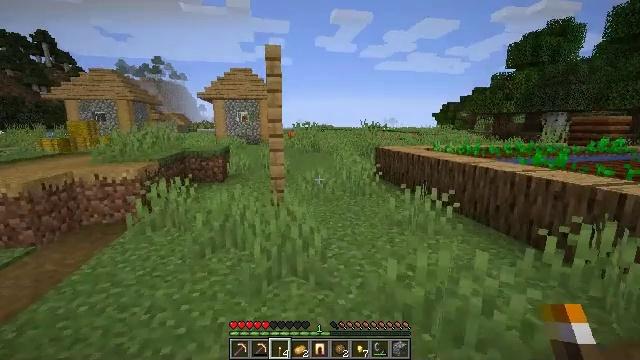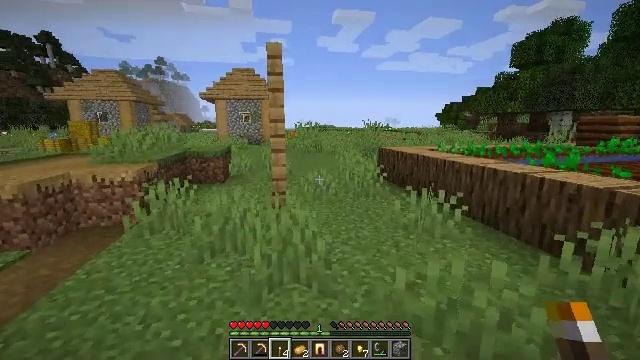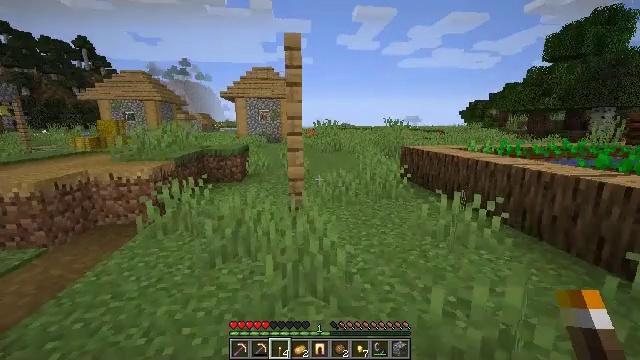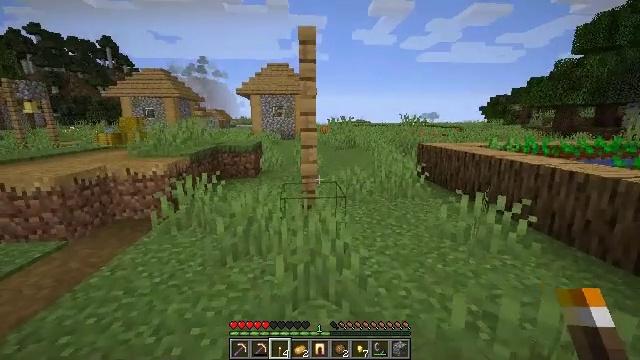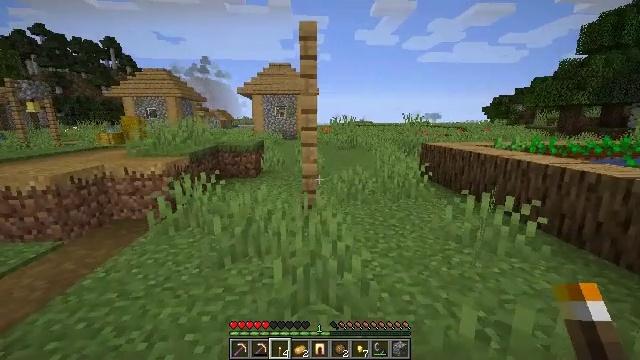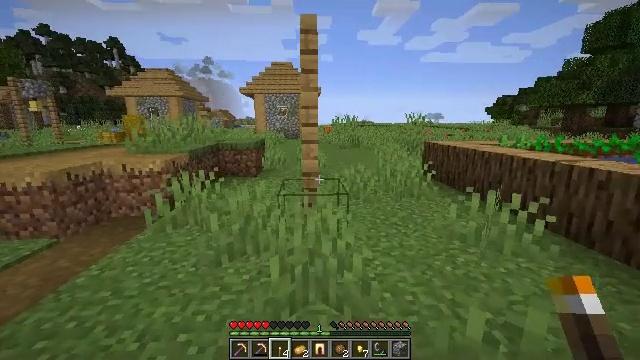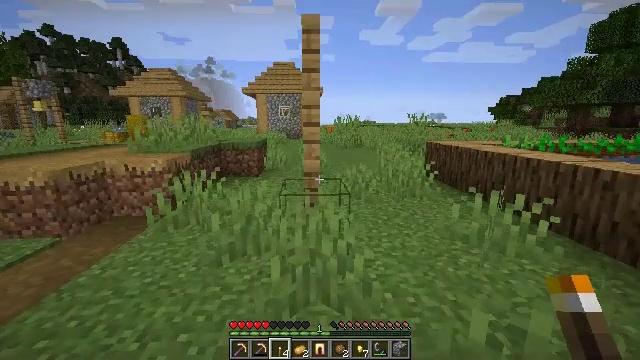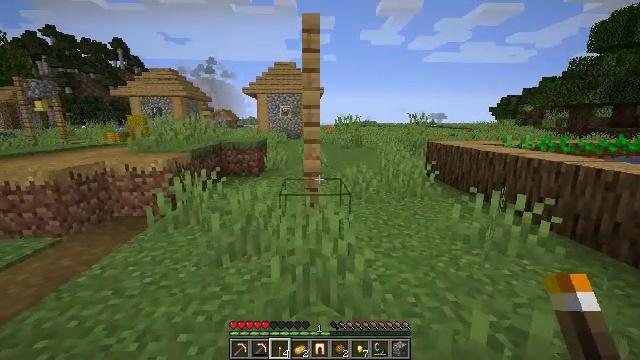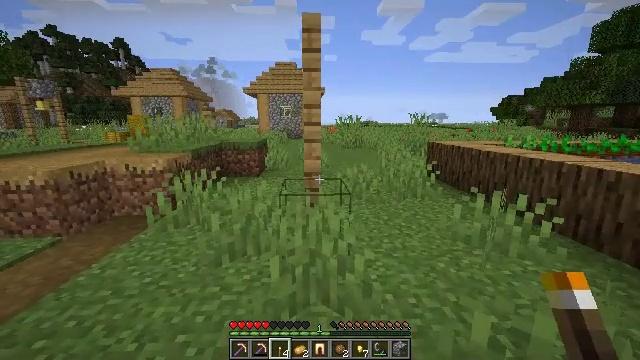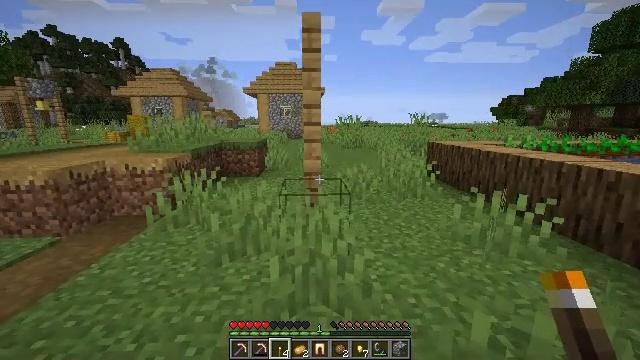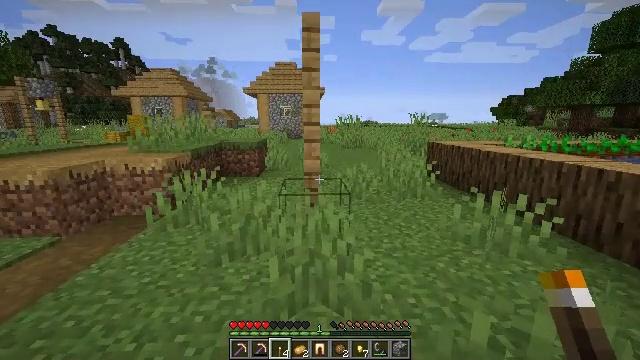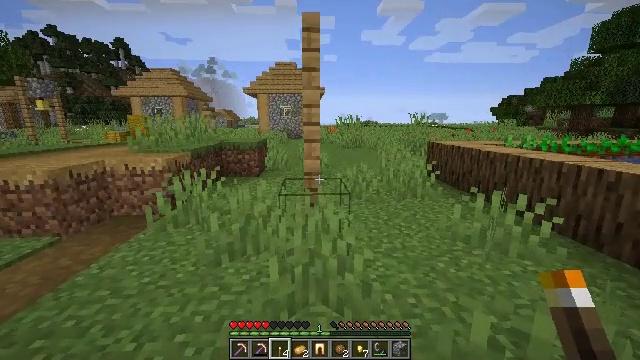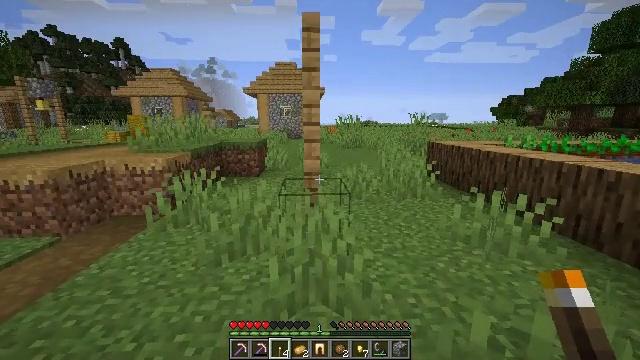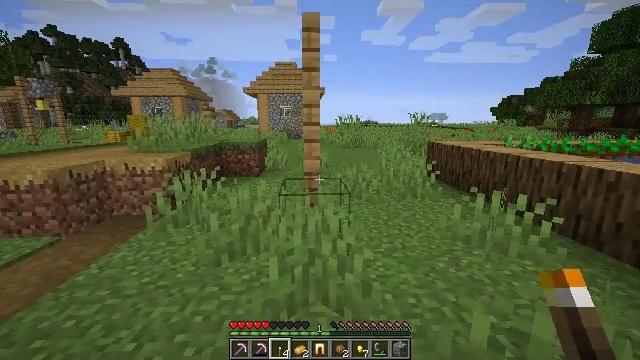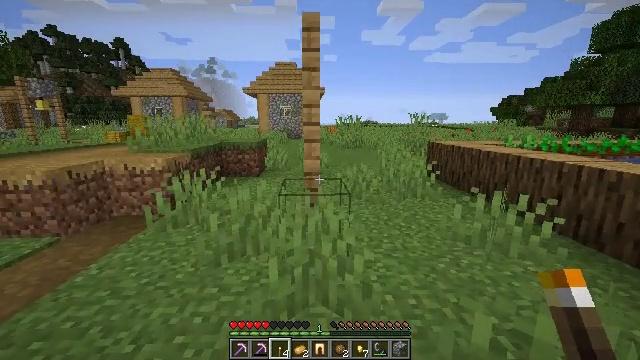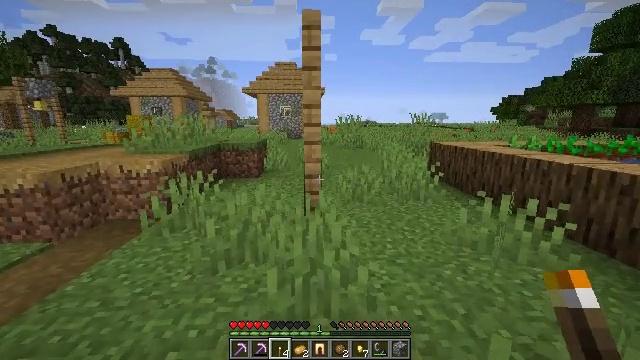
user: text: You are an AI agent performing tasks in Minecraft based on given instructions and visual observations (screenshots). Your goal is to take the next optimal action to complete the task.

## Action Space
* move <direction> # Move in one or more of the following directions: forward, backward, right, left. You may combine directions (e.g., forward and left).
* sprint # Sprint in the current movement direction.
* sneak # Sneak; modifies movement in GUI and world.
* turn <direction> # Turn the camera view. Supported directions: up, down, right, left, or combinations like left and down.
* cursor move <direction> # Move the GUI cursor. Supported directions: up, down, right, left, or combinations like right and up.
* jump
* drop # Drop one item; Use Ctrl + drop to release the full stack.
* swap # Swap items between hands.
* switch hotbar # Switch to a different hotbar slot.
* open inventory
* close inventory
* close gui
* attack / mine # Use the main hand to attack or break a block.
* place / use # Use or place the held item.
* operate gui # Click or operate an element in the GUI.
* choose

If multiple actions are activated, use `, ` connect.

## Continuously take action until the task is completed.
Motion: motion action
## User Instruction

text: Collect oak log for crafting.
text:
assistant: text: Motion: move forward
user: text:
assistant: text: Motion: move forward, turn left
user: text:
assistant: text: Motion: turn left
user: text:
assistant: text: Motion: no_op
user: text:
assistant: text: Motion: no_op
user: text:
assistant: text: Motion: no_op
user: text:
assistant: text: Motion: no_op
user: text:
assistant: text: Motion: no_op
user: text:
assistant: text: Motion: no_op
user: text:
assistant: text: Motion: no_op
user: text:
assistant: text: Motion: no_op
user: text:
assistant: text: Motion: no_op
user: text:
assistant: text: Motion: no_op
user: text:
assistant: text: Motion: move forward
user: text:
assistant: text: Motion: move forward
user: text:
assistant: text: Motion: move forward
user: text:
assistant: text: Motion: move forward
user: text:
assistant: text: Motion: move forward
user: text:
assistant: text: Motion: move forward
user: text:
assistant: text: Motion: move forward
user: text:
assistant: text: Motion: move forward
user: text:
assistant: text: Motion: move forward
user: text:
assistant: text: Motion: move forward
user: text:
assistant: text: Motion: move forward
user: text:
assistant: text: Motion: move forward
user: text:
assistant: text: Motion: move forward
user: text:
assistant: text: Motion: move forward
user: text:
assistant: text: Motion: move forward
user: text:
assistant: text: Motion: move forward
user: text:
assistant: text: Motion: move forward